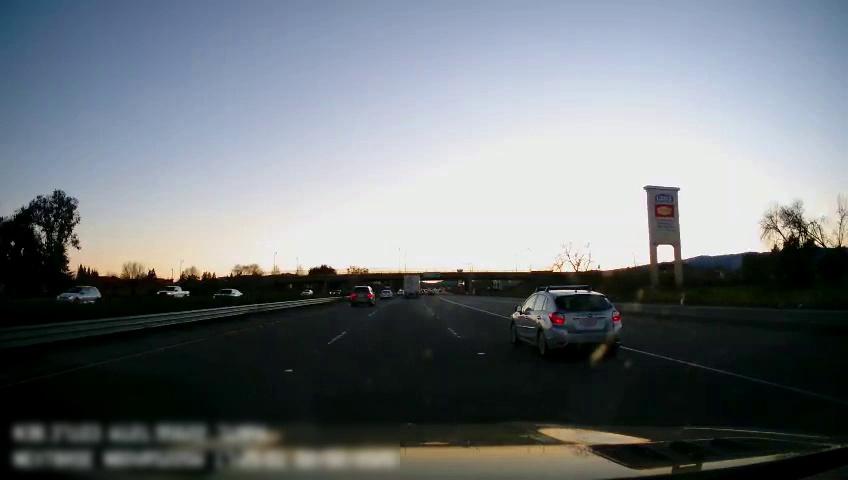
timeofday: Dusk/Dawn/Twilight
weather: Cloudy
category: Drivable Space
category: Vehicles | Car
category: Vehicles | Truck
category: Vehicles | Car
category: Vehicles | Car
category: Vehicles | Car
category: Vehicles | SUV
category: Vehicles | Truck
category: Vehicles | SUV
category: Lanes | Alternate Lane
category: Lanes | Current Lane
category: Lanes | Current Lane
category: Lanes | Alternate Lane